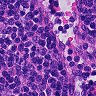
Metastatic tissue present: no